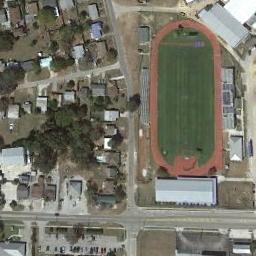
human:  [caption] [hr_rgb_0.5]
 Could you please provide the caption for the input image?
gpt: There is a building on the left of the track .

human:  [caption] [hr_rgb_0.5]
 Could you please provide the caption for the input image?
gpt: Many buildings are near the ground track field .

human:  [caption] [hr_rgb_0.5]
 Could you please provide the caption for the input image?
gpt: There is a road between the track field and the residential area, And there is a lot of vegetation around .

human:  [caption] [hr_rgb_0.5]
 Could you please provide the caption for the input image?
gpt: The ground track field is next to a residential area .

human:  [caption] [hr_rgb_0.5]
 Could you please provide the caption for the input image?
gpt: There are many buildings beside the ground track field with a red track .